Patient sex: M
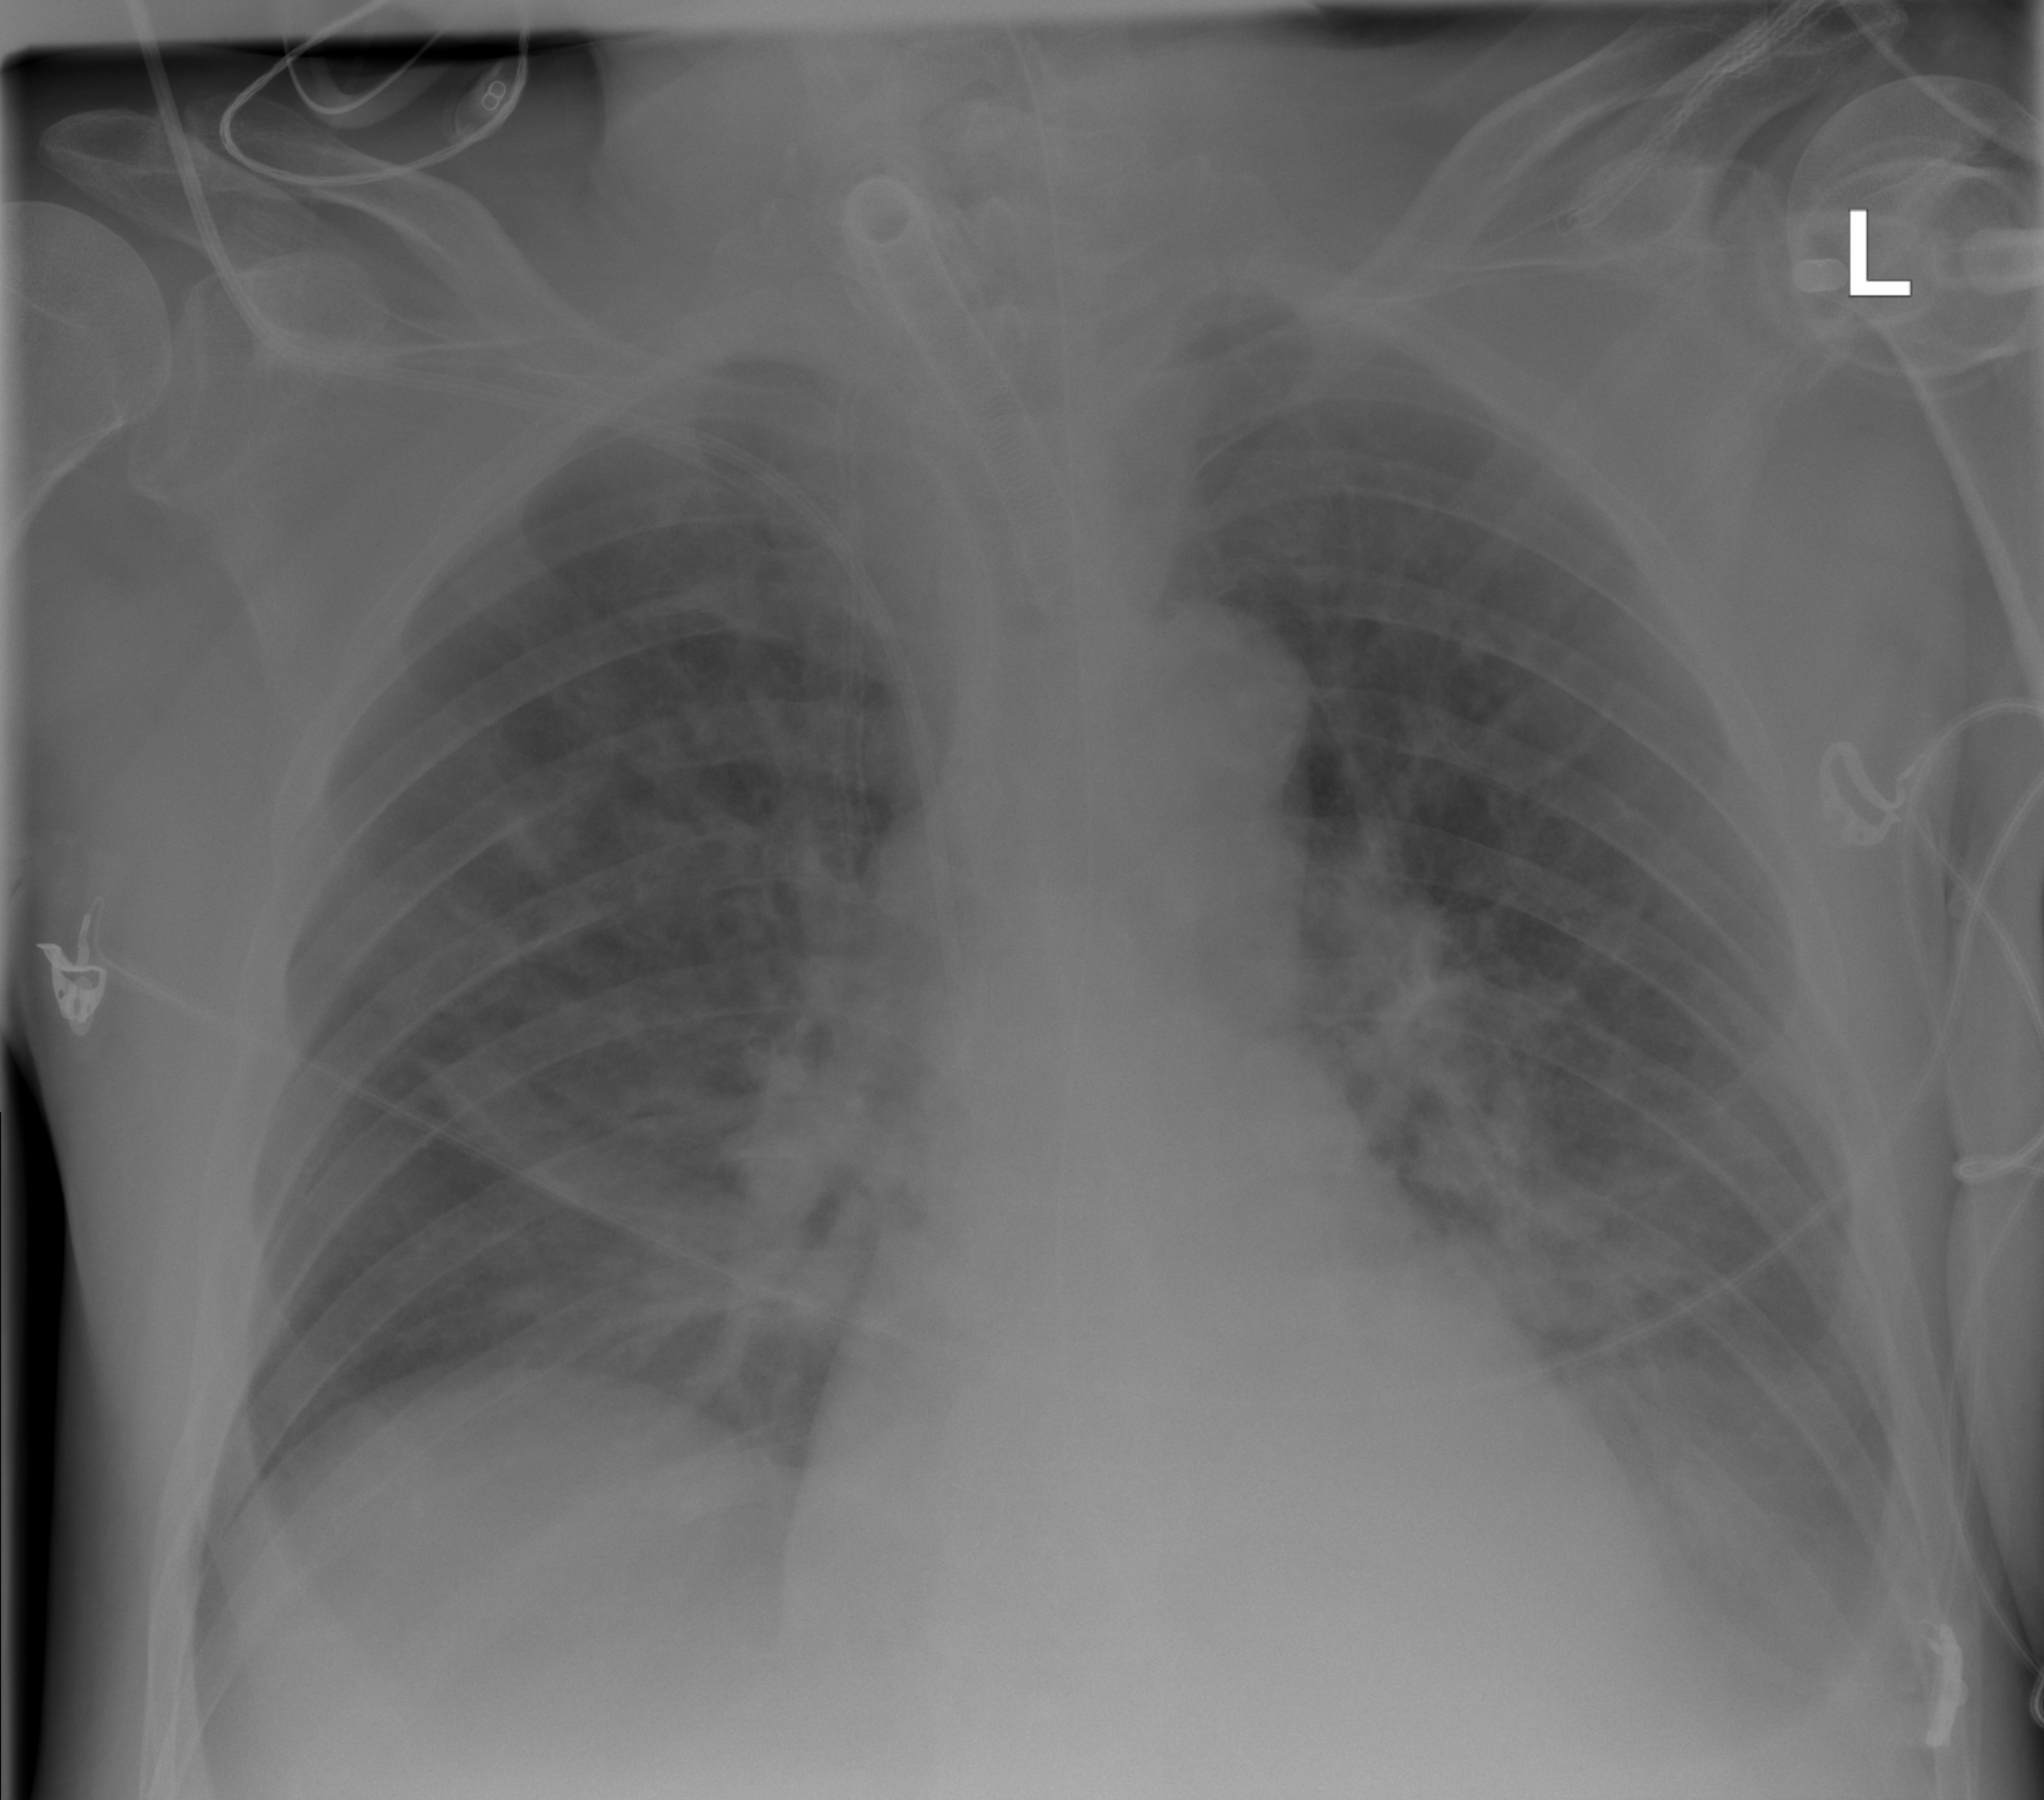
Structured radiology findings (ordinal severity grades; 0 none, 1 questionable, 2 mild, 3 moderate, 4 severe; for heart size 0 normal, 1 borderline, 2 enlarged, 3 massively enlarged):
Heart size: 2
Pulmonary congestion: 0
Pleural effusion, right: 1
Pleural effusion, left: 0
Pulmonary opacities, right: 2
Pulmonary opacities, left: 2
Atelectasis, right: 1
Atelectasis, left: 2